Interaction volume radius: 5 \u00c5
Interaction volume height: 40 \u00c5
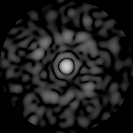
Disorder parameter: 0.8666